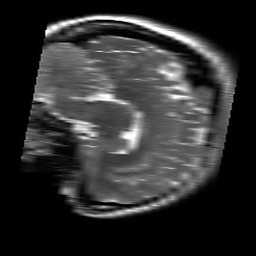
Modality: T2w
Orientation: sagittal
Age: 22
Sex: female
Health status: healthy
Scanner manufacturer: siemens
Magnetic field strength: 3 T
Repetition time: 4.01 s
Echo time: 0.116 s